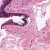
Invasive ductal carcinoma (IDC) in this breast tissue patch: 0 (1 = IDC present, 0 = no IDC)